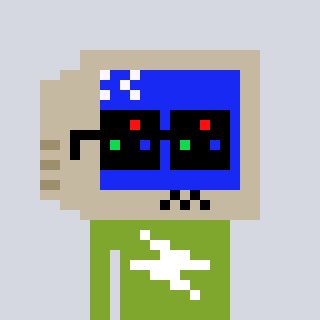
a pixel art character with square black sunglasses, a old monitor-shaped head and a slimegreen-colored body on a cool background